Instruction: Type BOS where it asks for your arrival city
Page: home
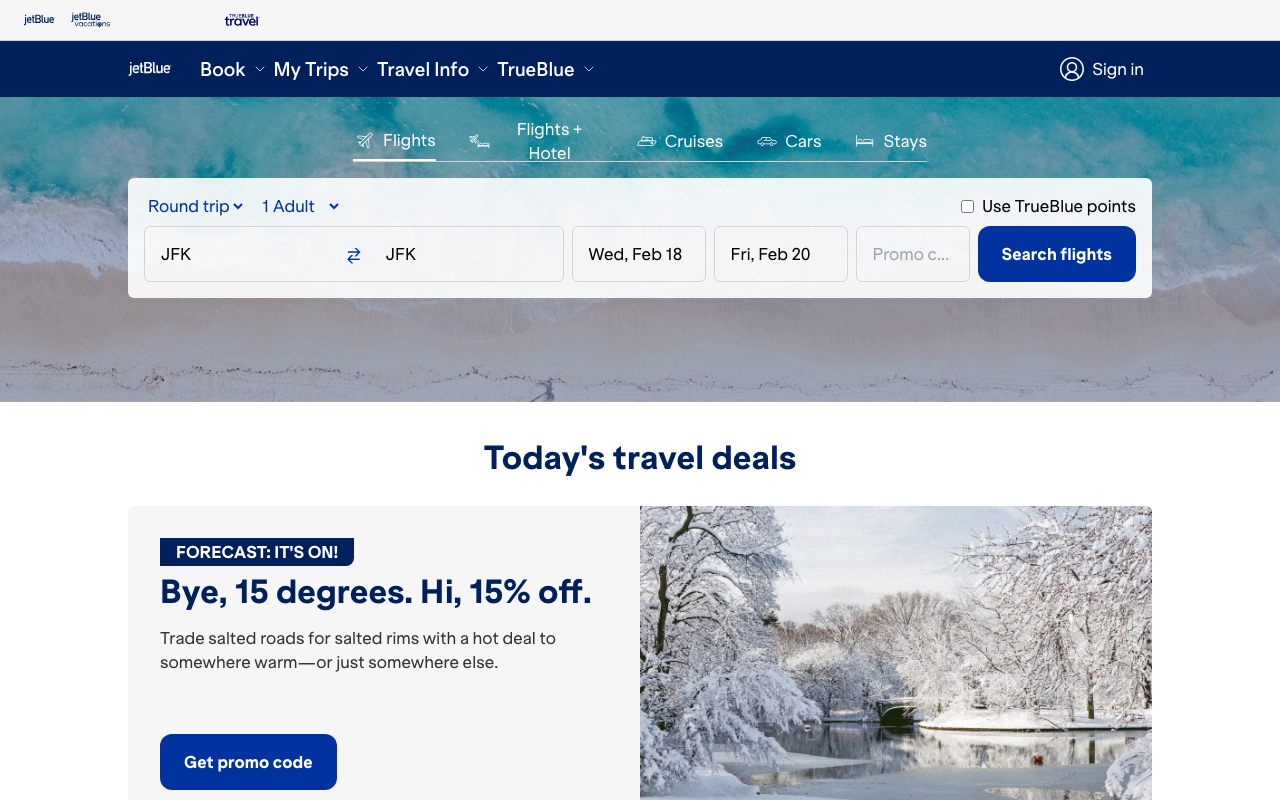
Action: type